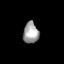
Tissue: skin
Cell type: Epithelial cells
Senescence score: 0.2684
Nuclear area (px): 323
Mean DAPI intensity: 159.207